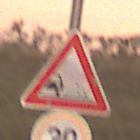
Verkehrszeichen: SplittSchotter
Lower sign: Geschwindigkeit30
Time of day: SunriseSunset
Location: Outdoor (Nature)
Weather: PartlyCloudy
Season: NotSpecified
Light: Natural